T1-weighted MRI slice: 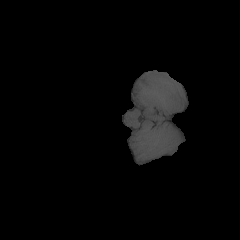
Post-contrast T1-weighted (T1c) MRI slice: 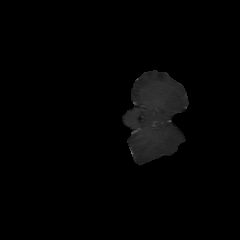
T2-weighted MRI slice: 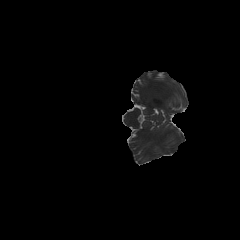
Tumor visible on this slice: no